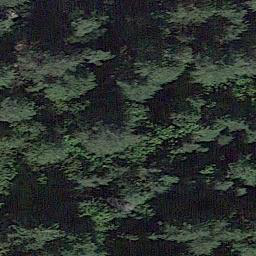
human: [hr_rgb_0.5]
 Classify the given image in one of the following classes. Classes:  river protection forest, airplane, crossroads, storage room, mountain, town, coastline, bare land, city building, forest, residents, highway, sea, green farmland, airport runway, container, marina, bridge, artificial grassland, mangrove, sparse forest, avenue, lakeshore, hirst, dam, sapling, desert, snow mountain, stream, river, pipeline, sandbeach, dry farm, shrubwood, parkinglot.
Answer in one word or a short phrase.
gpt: forest